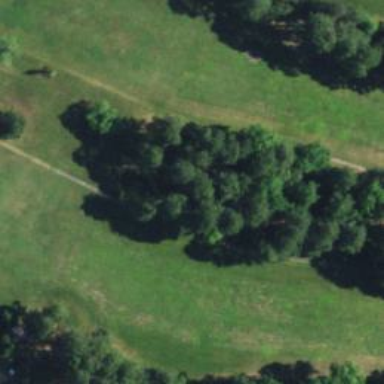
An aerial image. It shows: Path for golf carts.